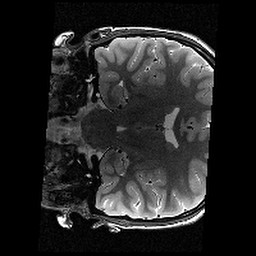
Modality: T2w
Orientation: coronal
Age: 13
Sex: female
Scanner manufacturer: siemens
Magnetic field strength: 3 T
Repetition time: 9.23 s
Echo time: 0.067 s